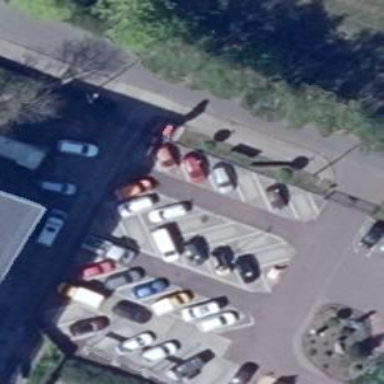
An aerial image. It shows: Road serving as parking aisle.